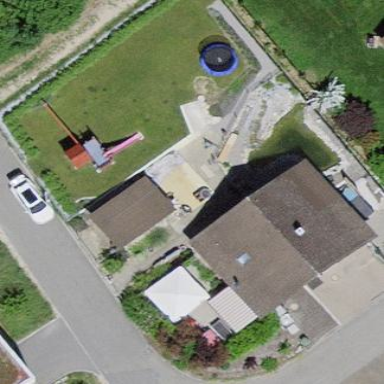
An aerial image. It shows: Simple and straightforward house.